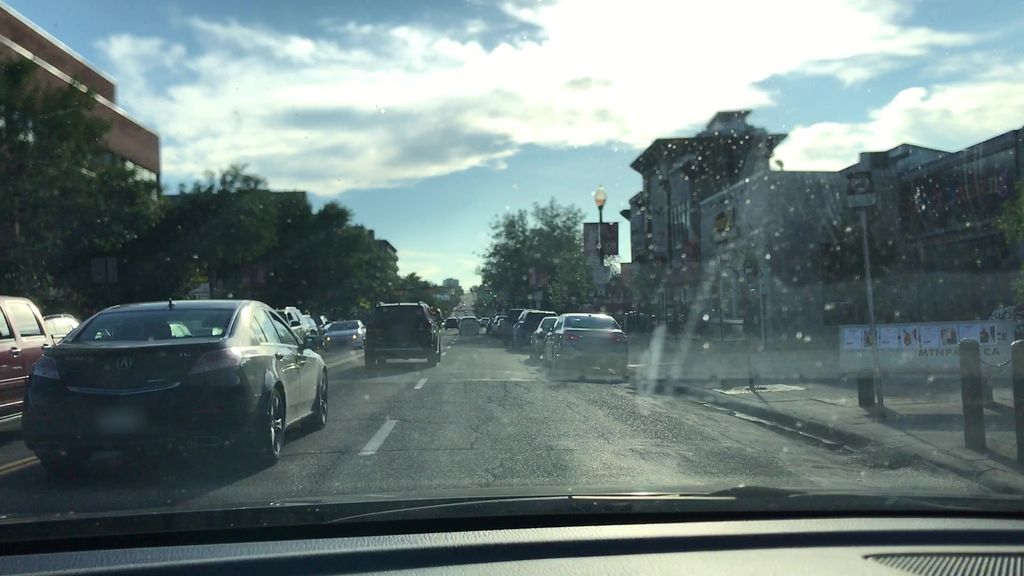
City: calgary